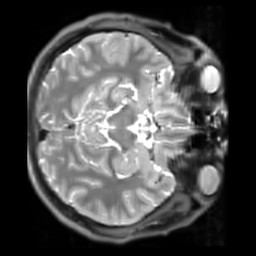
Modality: PDw
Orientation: axial
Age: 23
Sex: male
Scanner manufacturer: siemens
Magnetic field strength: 3 T
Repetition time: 11.88 s
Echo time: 0.014 s